Interaction volume radius: 10 \u00c5
Interaction volume height: 20 \u00c5
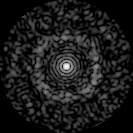
Disorder parameter: 0.8454